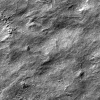
Atmospheric dust classification: not_dusty